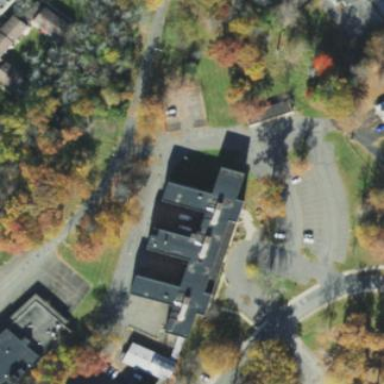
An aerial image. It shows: College building.